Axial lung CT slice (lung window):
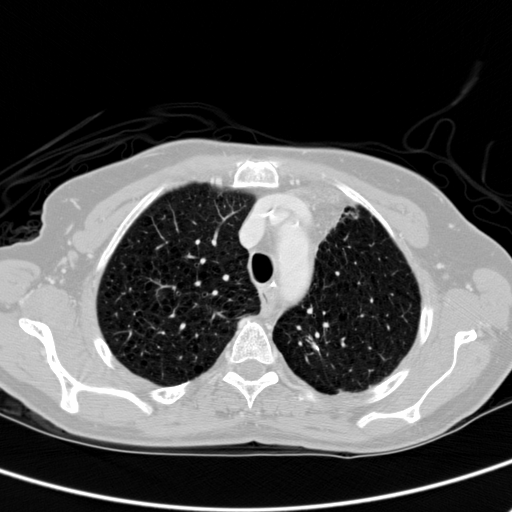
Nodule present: no